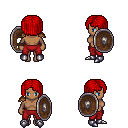
a pixel art fantasy rpg character, female body template, human, dark skin, leather shoulder armor, red pants, red pageboy hairstyle, metal boots, shield, four views (front, back, left, right), 2x2 character sprite sheet, small pixel art, hard edges, no anti-aliasing